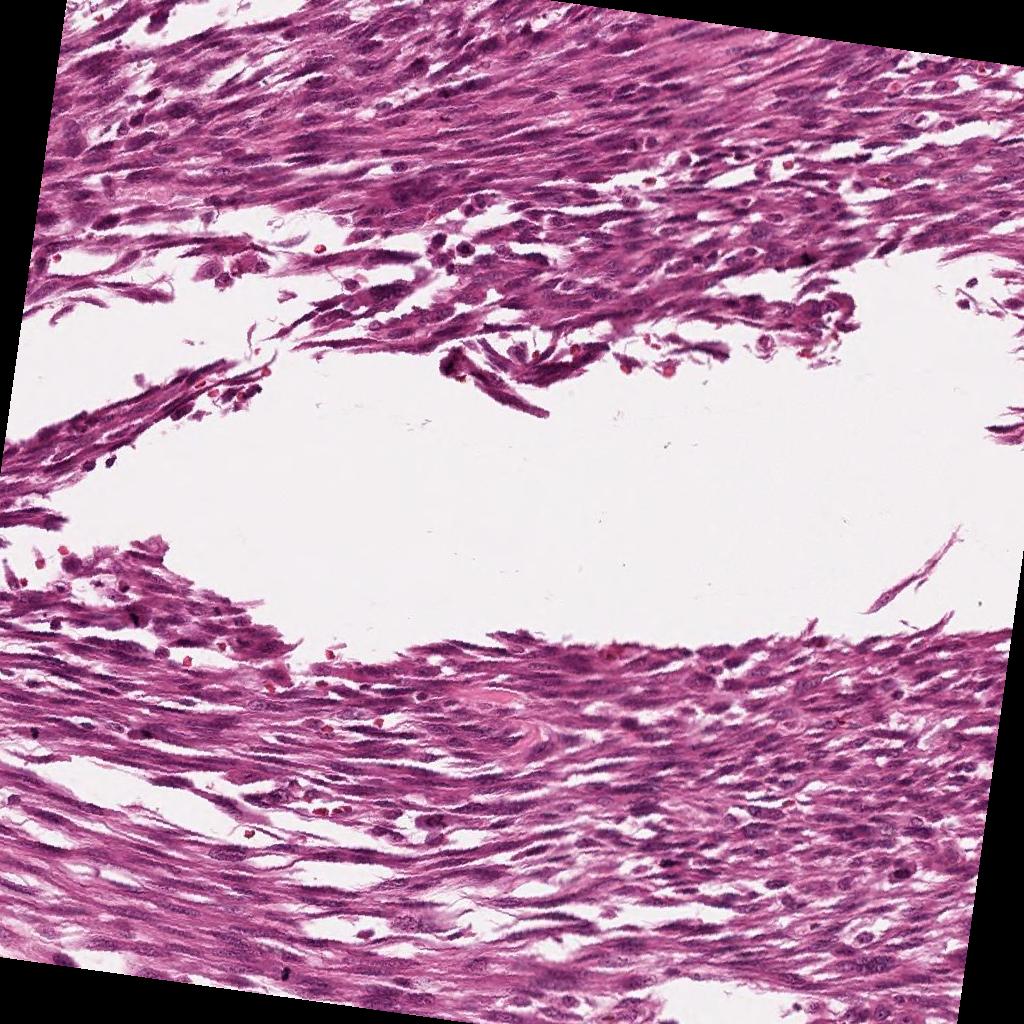
Label: Viable